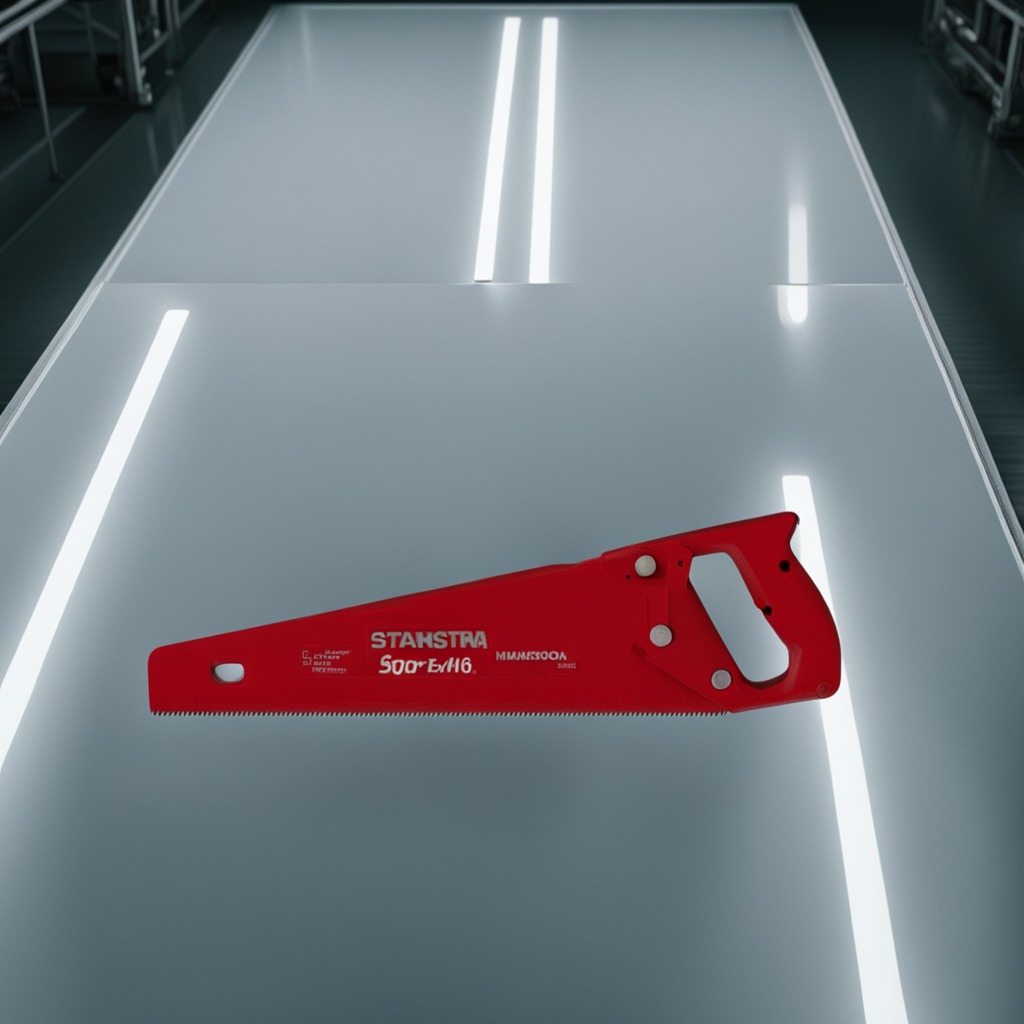
A metal saw is lying on the table.